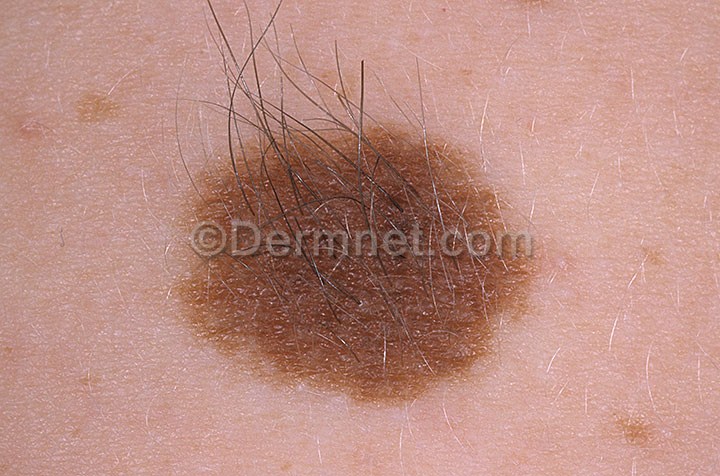
Disease: Melanoma Skin Cancer Nevi and Moles